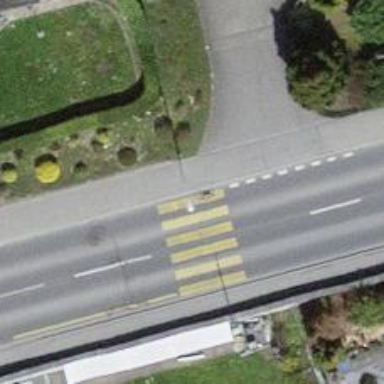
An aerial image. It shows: Kerb serving as barrier.